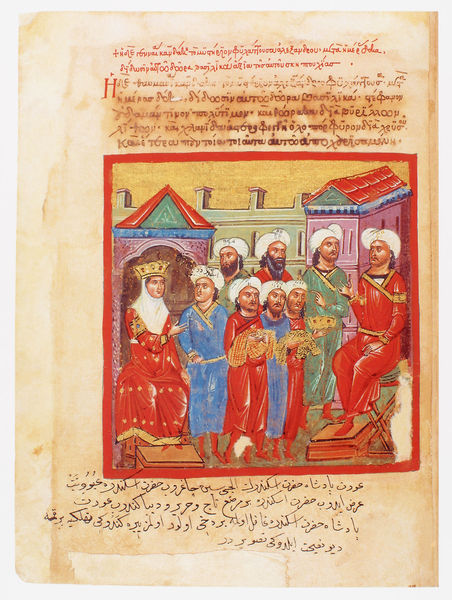
Titel: Der griechische Alexanderroman
Institution: Venedig, Hellenic Institute Codex Gr. 5
Schlagwörter: blau, mann, weiß, grün, stadt, bunt, frau, männer, stuhl, gebäude, haus, rot, malerei, architektur, diener, rahmen, bild, häuser, figur, gold, gewänder, blatt, krone, rosa, schrift, papier, mauer, lila, figuren, könig, thron, schriftzeichen, zinnen, buch, orient, orientalisch, seite, text, buchstaben, buchseite, pergament, arabisch, griechisch, krönung, stadtmauer, königin, turban, arabien, goldgrund, handschrift, turbane, geschenke, papyrus, buchmalerei, gaben, codex, häbräisch, önig, trhon, arabische schrift, illumination, schriftspiegel, blaut, koransure, rote kleidung, weißer turban